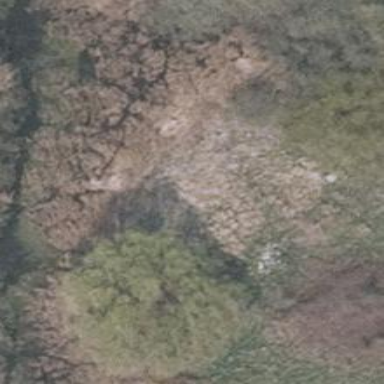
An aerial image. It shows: Landscape covered with heath.